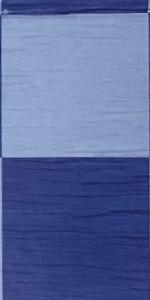
Label: Empty